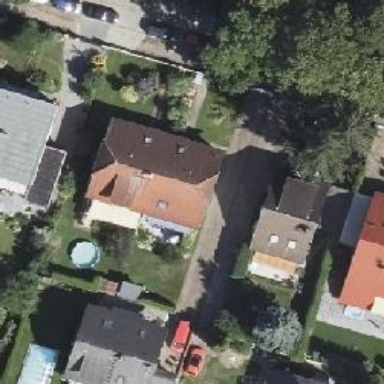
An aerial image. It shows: Driveway.